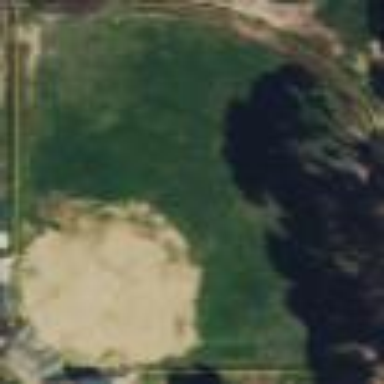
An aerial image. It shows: Baseball pitch for leisure land.